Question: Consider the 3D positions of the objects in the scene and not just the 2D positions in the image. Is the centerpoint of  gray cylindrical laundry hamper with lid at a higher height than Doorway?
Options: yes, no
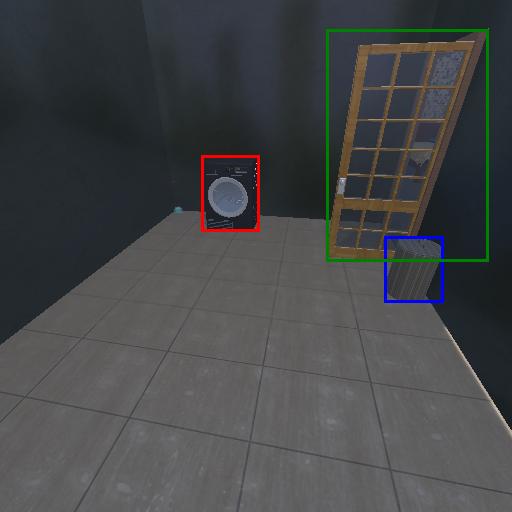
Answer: yes